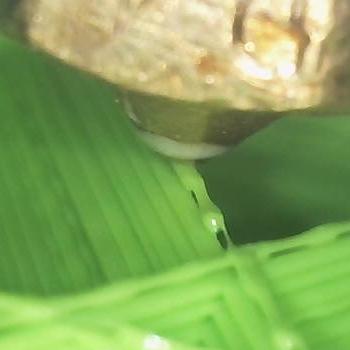
Flow rate: 39%